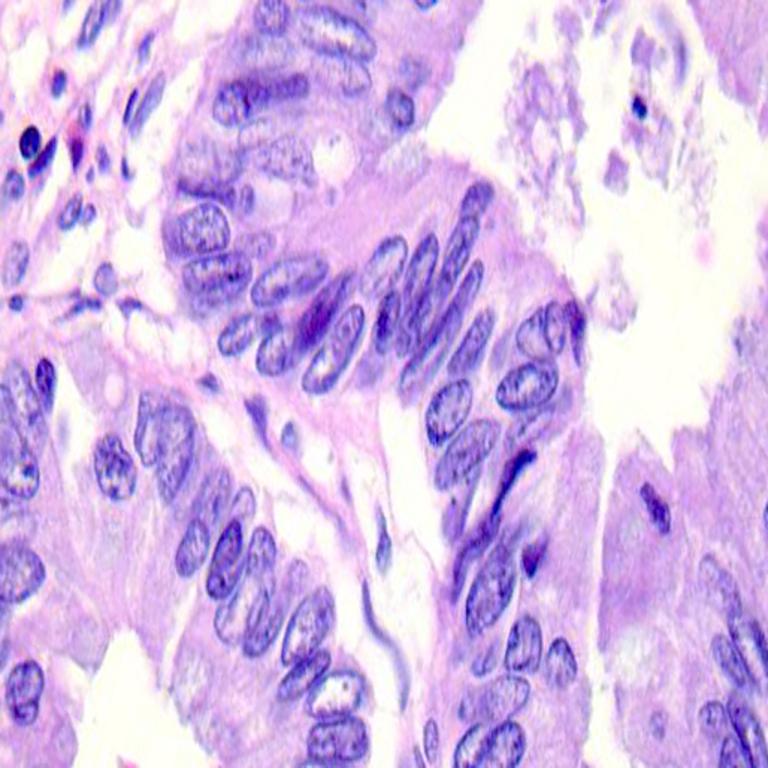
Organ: colon
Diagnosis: adenocarcinomas